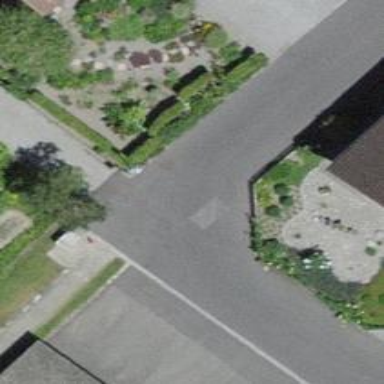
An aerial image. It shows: Residential road.